Question: I get the following page when I redirect to <URL>

I don't understand why this happens, or what to do about it.
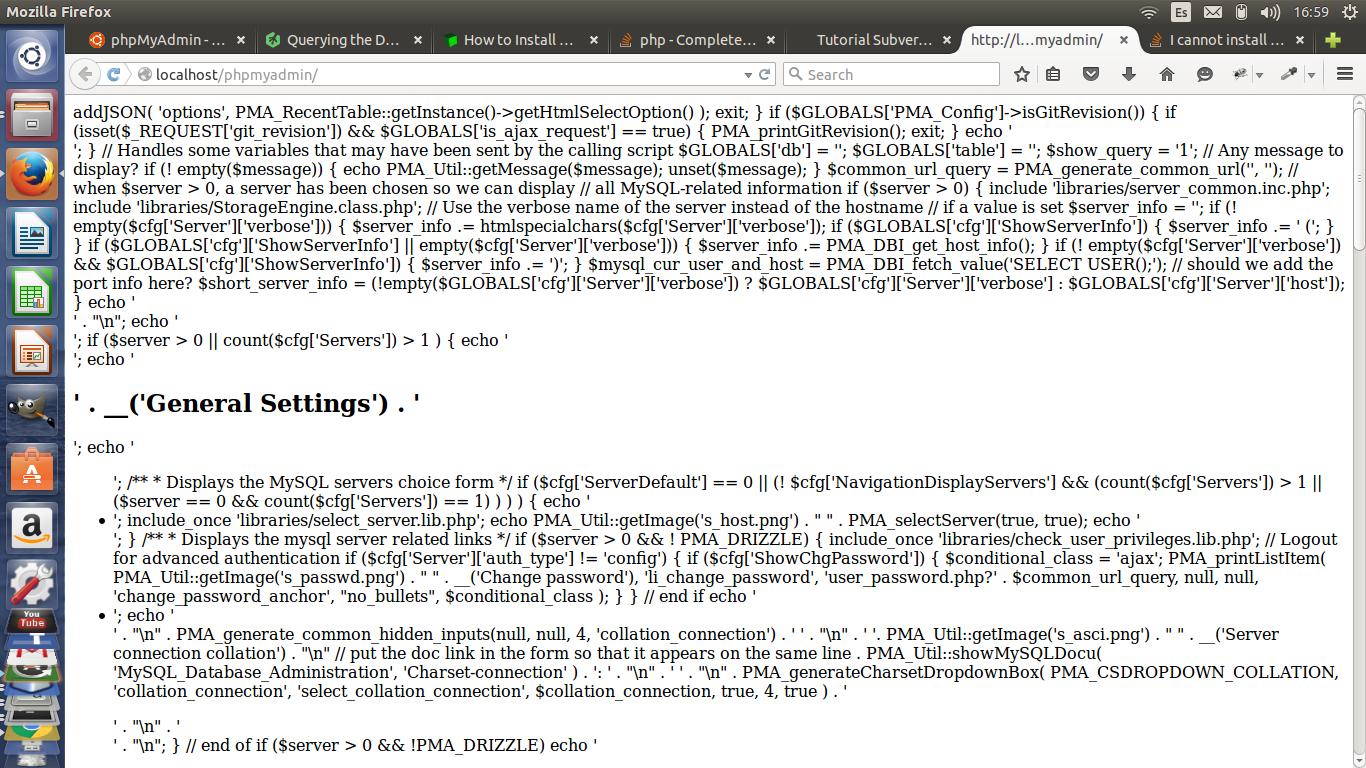
Answer: Download it <URL>, unzip it, and copy the files into the root directory of your development system. Don't install it on a production system.